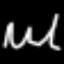
Label: squiggle